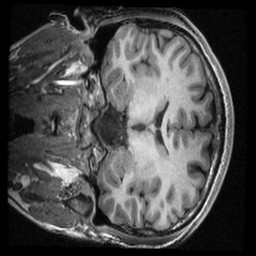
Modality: T1w
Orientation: coronal
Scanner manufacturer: ge
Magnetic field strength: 3 T
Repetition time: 0.00766 s
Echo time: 0.002936 s